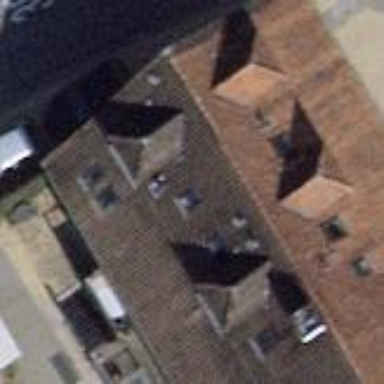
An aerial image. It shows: Terrace-style building with gabled roof.